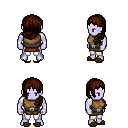
a pixel art fantasy rpg character, male body template, dark elf, purple skin, leather chest armor, white pants, brown left-swept hairstyle, brown slippers, four views (front, back, left, right), 2x2 character sprite sheet, small pixel art, hard edges, no anti-aliasing